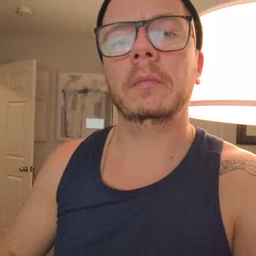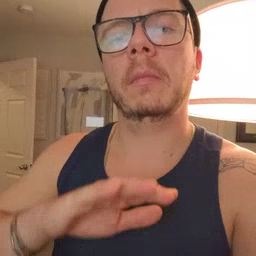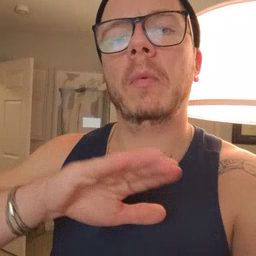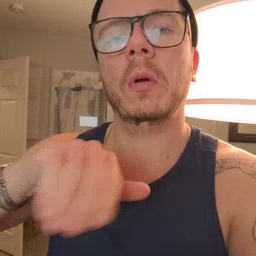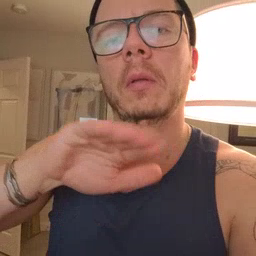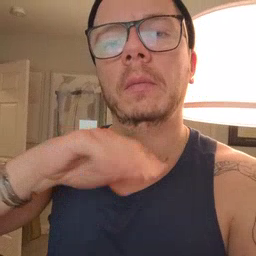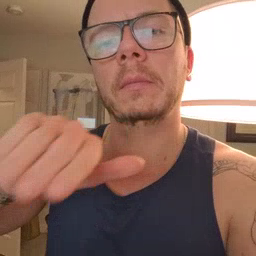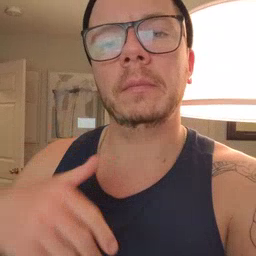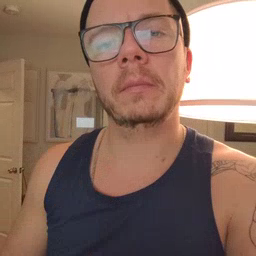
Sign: pool